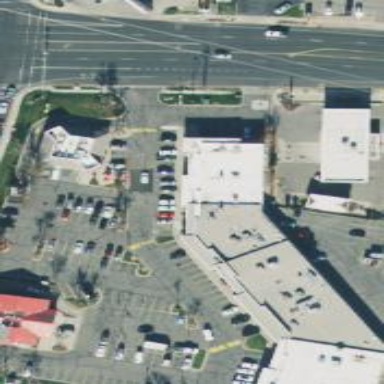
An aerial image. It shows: Post office.